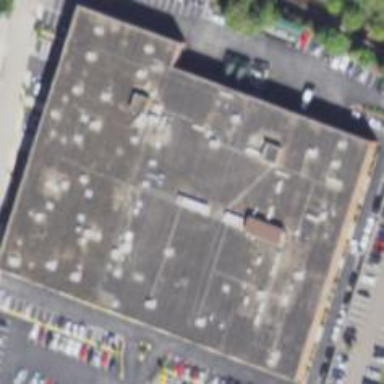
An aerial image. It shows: Commercial building.